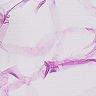
Metastatic tissue present: no